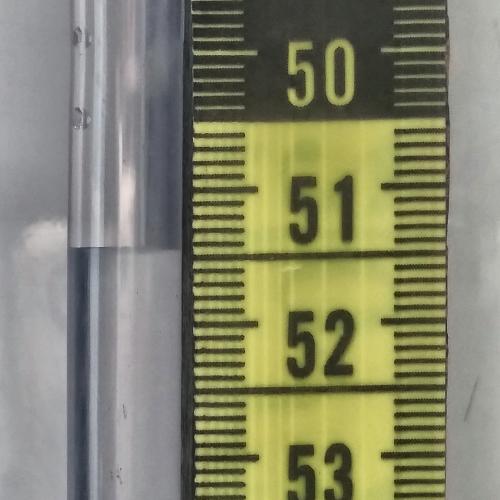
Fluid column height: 51.5 cm